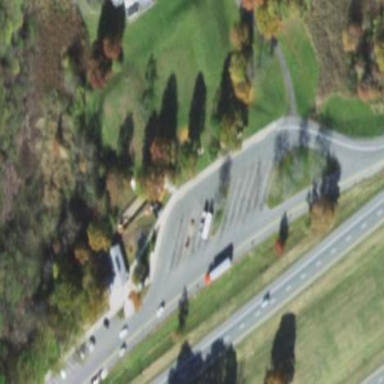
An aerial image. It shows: Rest area on the road.